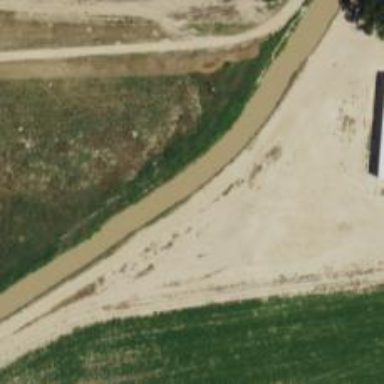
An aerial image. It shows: Canal used for irrigation.